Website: ulta-beauty
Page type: account-selection
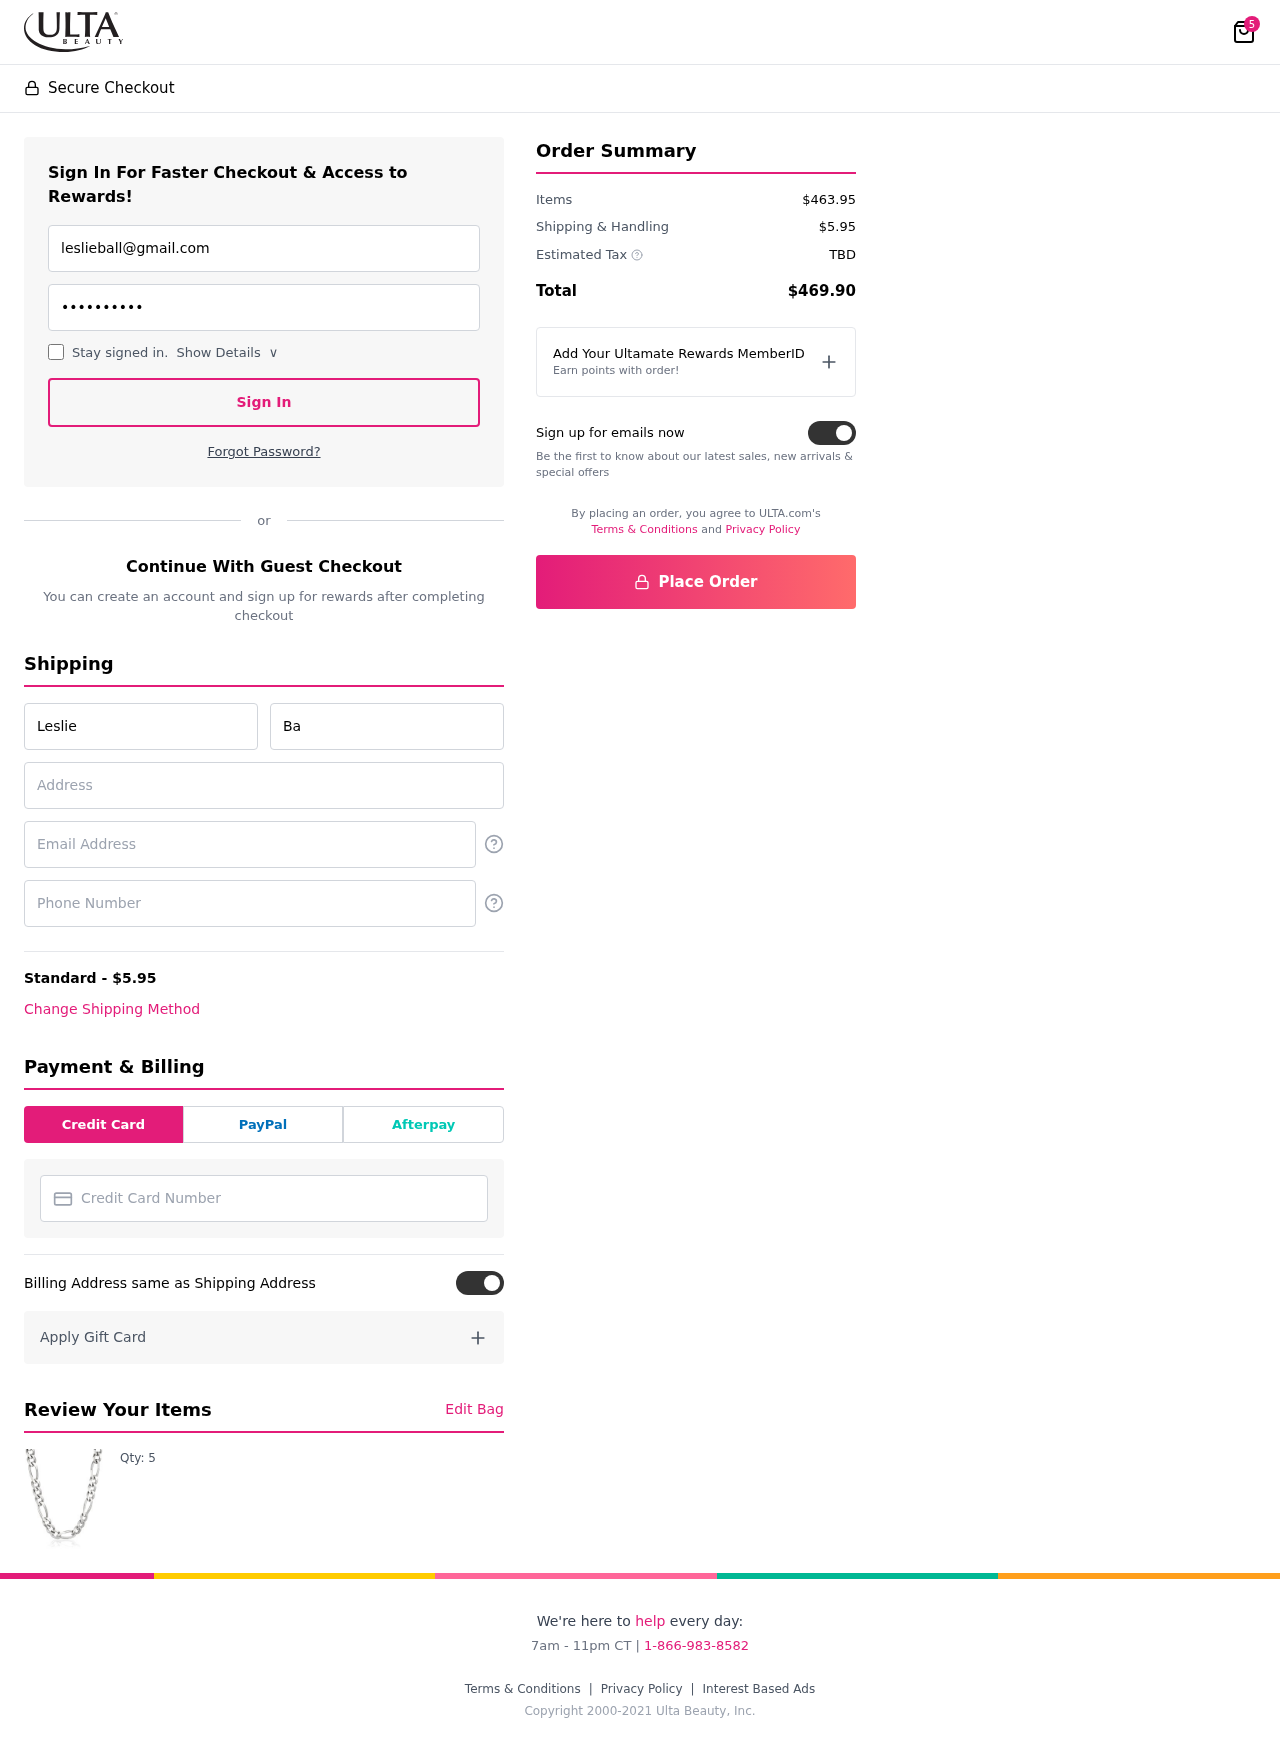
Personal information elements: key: PII_CARD_NUMBER
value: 4493 2755 9197 8048
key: PII_EMAIL
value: leslieball@gmail.com
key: PII_EMAIL2
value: leslieball@gmail.com
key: PII_FIRSTNAME
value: Leslie
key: PII_LASTNAME
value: Ball
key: PII_PHONE
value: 4538664418
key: PII_STREET
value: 0508 Anderson Avenue
Product elements: key: PRODUCT1_QUANTITY
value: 5
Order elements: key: ORDER_NUM_ITEMS
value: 5
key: ORDER_SHIPPING_COST
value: $5.95
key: ORDER_SUBTOTAL
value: $463.95
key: ORDER_TAX
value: TBD
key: ORDER_TOTAL
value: $469.90